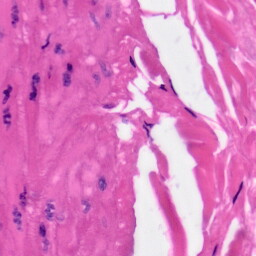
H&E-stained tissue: Skin